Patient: sex F, age 59
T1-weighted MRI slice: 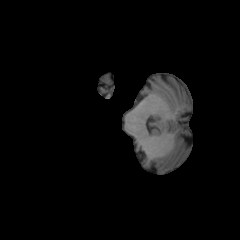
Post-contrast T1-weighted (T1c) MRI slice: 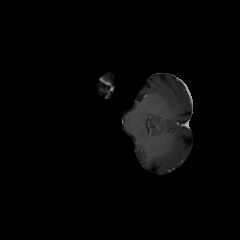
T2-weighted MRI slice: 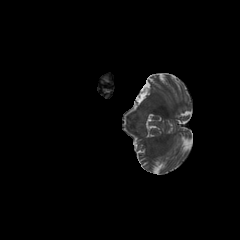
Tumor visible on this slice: no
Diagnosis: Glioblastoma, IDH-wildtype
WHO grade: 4